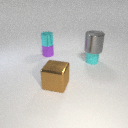
large brown metal cube in front of small cyan rubber cylinder